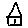
Label: house